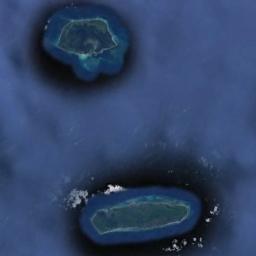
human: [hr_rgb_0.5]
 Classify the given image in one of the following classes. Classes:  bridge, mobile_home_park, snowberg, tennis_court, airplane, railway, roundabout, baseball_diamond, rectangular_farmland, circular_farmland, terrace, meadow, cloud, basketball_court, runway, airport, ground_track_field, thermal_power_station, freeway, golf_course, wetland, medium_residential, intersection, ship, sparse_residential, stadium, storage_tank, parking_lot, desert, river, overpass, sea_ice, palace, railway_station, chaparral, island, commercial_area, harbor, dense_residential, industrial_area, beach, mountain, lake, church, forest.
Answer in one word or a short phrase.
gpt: island